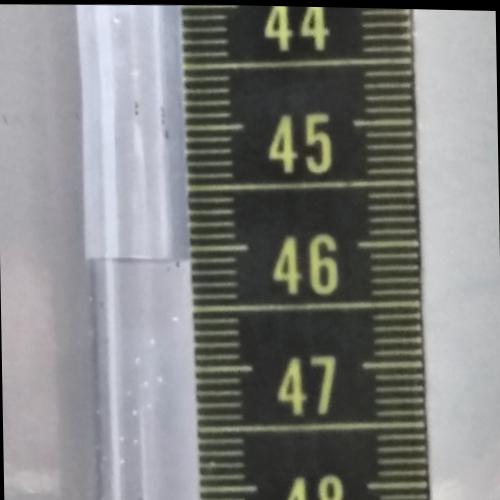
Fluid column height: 46.1 cm